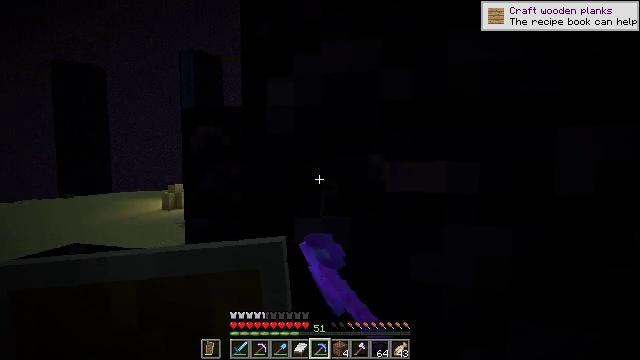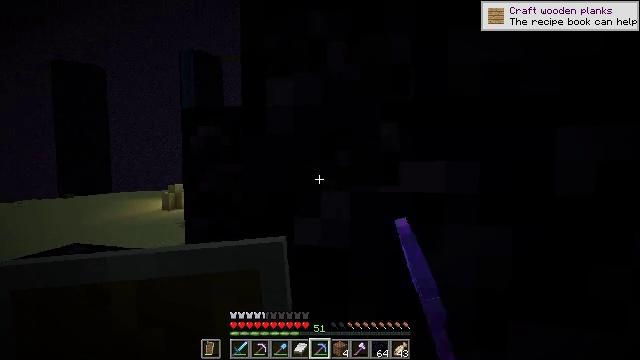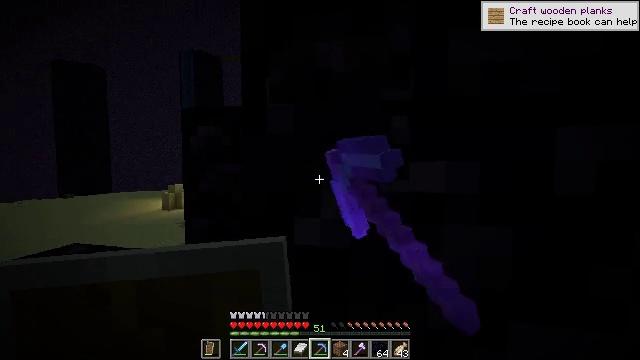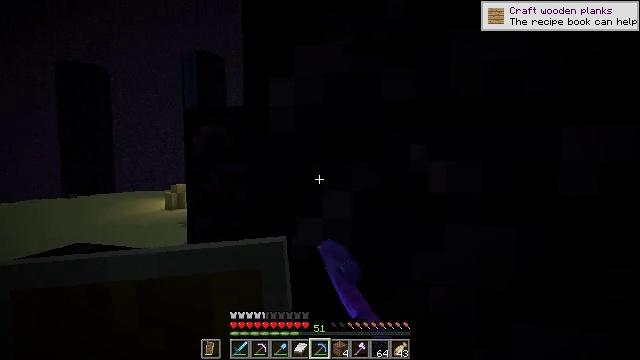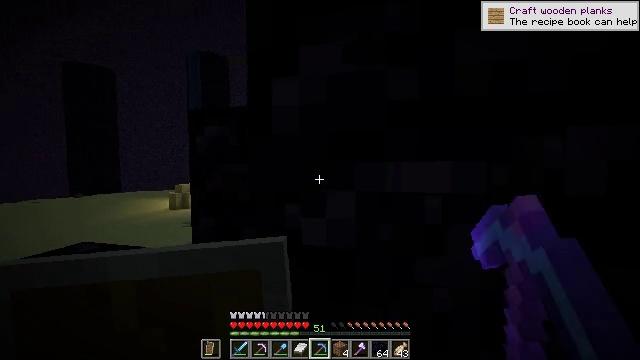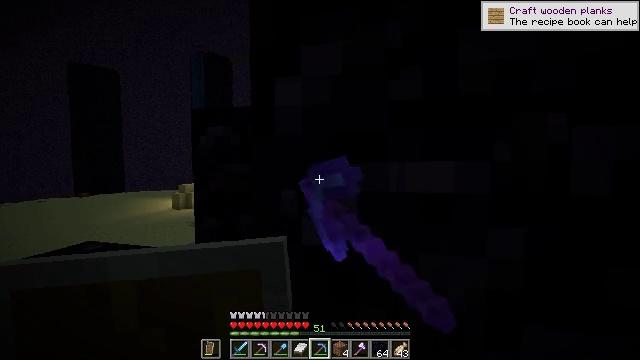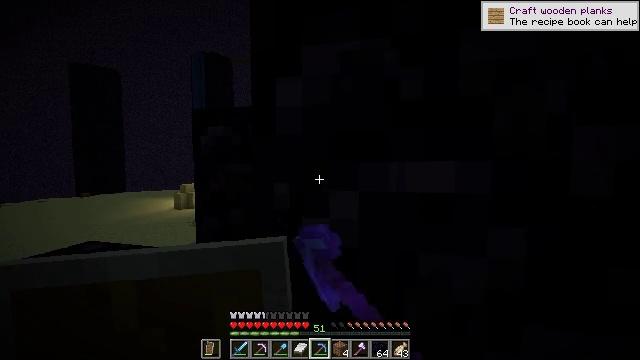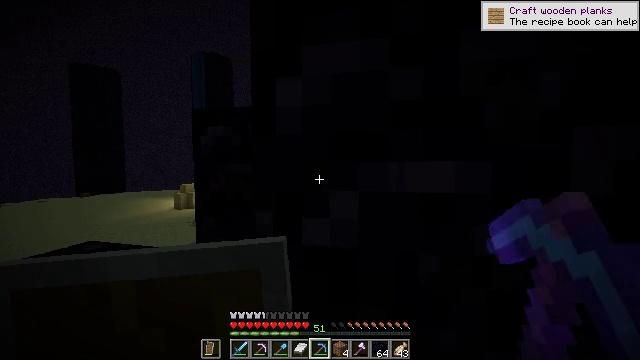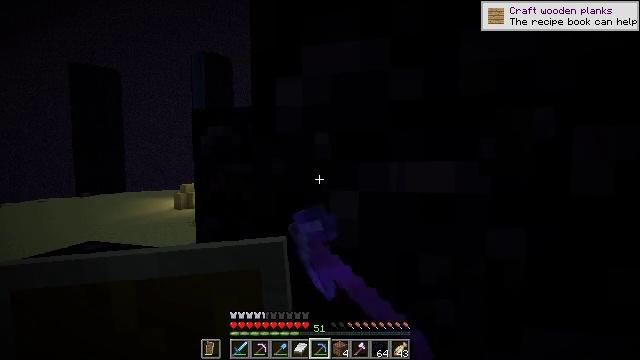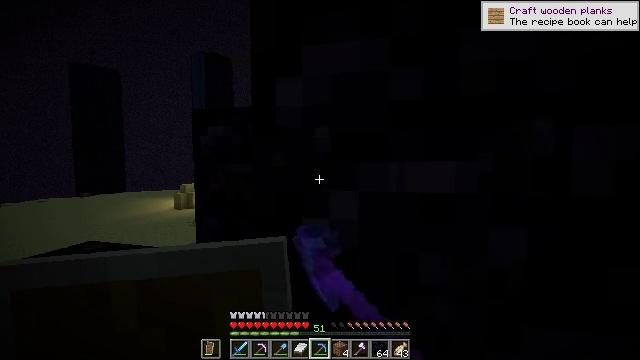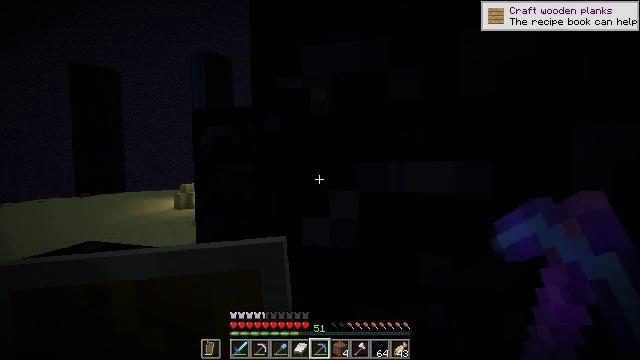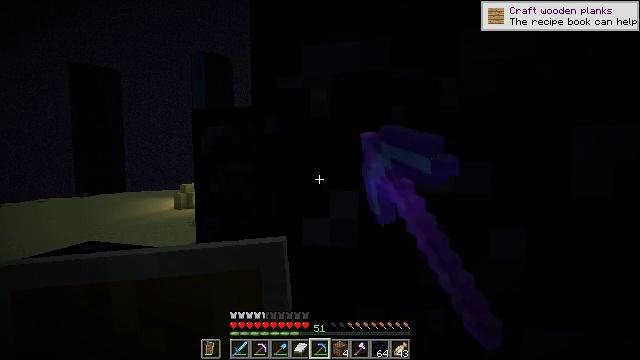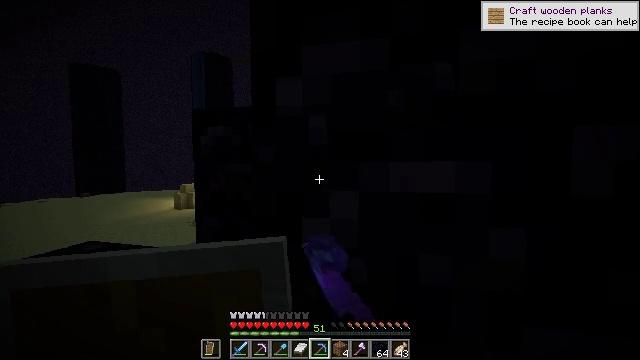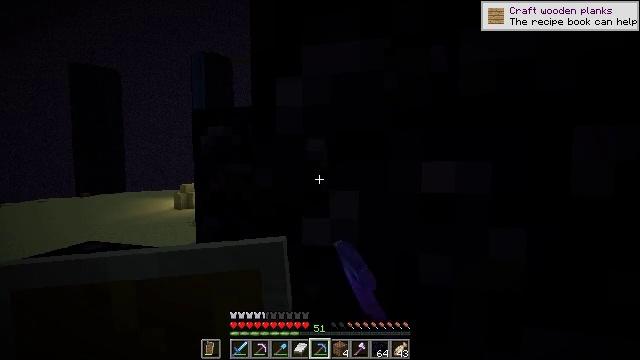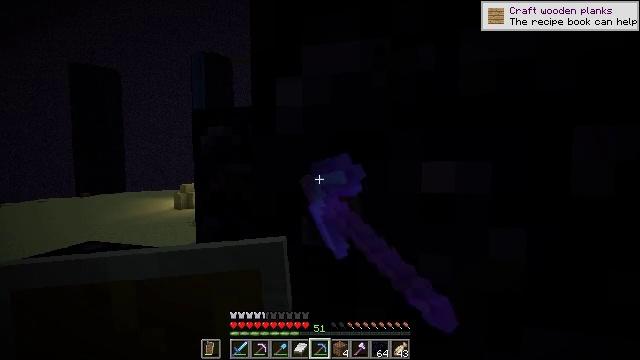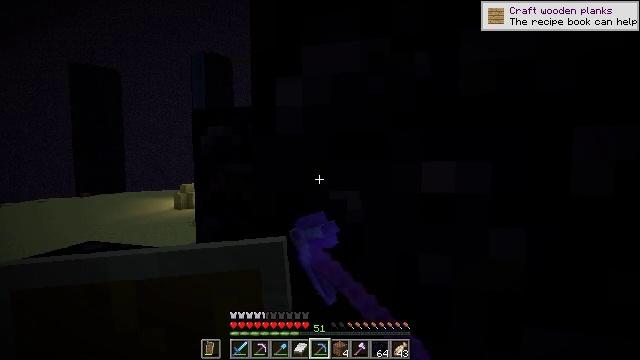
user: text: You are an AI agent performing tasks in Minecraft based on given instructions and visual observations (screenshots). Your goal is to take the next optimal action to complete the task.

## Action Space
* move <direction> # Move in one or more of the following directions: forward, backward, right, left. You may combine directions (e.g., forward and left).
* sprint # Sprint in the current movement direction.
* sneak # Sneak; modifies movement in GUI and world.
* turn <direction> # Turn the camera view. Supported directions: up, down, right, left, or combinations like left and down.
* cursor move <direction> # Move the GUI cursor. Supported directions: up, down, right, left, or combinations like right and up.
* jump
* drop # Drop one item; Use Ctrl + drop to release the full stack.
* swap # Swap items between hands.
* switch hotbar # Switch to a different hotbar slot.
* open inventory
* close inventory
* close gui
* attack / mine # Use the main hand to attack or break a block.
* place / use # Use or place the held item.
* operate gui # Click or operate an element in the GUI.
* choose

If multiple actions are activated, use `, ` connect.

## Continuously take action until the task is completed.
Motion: motion action
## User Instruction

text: Mine the tough obsidian.
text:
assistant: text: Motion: attack / mine
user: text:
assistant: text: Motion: attack / mine
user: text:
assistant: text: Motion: attack / mine
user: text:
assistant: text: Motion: attack / mine
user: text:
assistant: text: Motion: attack / mine
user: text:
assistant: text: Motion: attack / mine
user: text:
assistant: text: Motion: attack / mine
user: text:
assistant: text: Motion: attack / mine
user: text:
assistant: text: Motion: attack / mine
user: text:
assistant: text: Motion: attack / mine
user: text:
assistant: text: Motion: attack / mine
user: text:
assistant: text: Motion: attack / mine
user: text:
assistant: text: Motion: attack / mine
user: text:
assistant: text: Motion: attack / mine
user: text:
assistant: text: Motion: attack / mine
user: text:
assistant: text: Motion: attack / mine
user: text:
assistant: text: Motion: attack / mine
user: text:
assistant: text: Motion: attack / mine
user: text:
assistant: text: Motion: attack / mine
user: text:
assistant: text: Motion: attack / mine
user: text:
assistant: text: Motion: attack / mine
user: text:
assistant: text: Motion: attack / mine
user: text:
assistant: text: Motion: attack / mine
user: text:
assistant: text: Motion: attack / mine
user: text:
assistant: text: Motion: attack / mine
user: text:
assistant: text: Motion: attack / mine
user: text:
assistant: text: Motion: attack / mine
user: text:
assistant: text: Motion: attack / mine
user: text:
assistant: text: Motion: attack / mine
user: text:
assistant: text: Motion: attack / mine